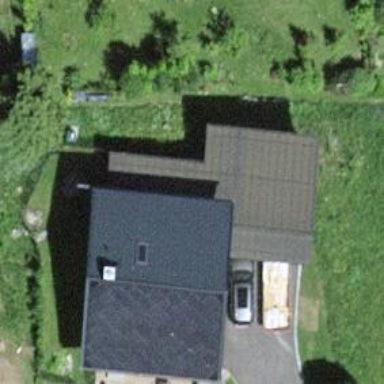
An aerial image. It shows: Simple and straightforward house.